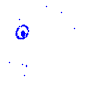
Particle: electron